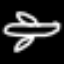
Label: airplane